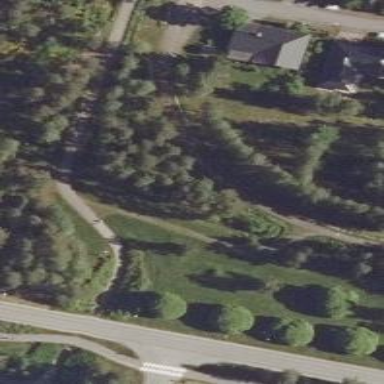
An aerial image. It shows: Cycleway.